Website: bh-photo
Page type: payment
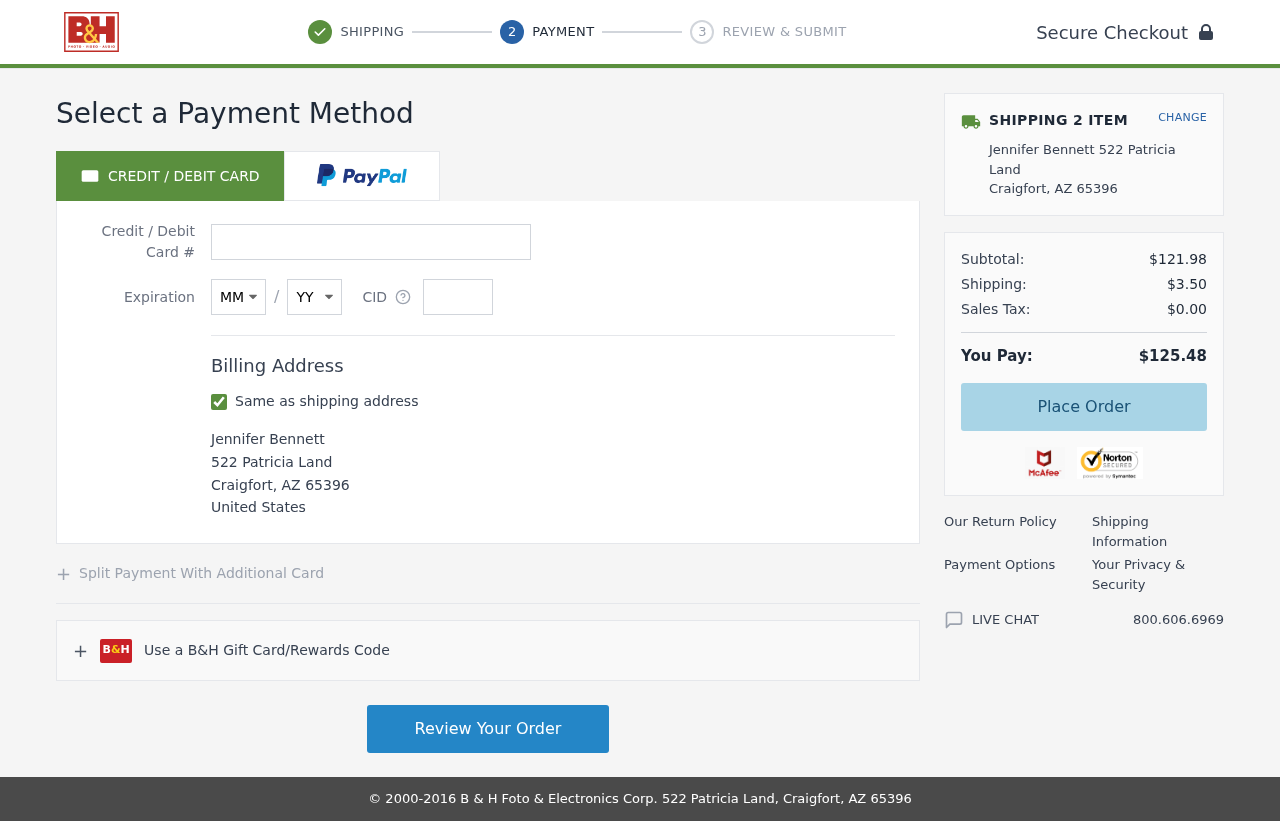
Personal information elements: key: PII_CARD_CVV
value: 064
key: PII_CARD_EXPIRY_MONTH
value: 09
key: PII_CARD_EXPIRY_YEAR
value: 28
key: PII_CARD_NUMBER
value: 5410 6665 3998 1366
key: PII_CITY
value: Craigfort
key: PII_COUNTRY
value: United States
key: PII_FULLNAME
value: Jennifer Bennett
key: PII_POSTCODE
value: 65396
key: PII_STATE_ABBR
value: AZ
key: PII_STREET
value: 522 Patricia Land
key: PII_FULLNAME2
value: Jennifer Bennett
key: PII_STREET2
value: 522 Patricia Land
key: PII_CITY2
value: Craigfort
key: PII_STATE_ABBR2
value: AZ
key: PII_POSTCODE2
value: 65396
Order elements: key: ORDER_NUM_ITEMS
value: SHIPPING 2 ITEM
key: ORDER_SUBTOTAL
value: $121.98
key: ORDER_SHIPPING_COST
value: $3.50
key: ORDER_TAX
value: $0.00
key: ORDER_TOTAL
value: $125.48